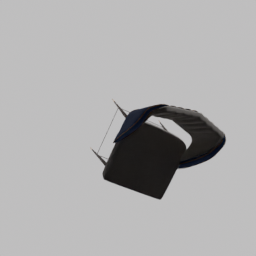
Label: furniture